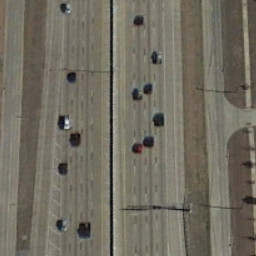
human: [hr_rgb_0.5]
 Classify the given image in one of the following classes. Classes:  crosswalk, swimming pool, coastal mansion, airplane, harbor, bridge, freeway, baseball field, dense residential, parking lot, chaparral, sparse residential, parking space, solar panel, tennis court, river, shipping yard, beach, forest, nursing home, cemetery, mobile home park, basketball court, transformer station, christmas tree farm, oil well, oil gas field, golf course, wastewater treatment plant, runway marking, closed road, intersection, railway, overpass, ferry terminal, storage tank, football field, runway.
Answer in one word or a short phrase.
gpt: freeway